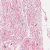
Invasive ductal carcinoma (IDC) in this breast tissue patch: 0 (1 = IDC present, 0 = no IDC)